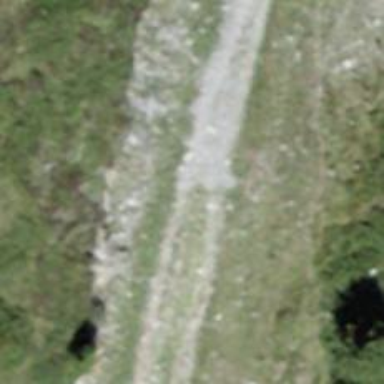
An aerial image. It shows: Downhill track with ground surface of grade 4.